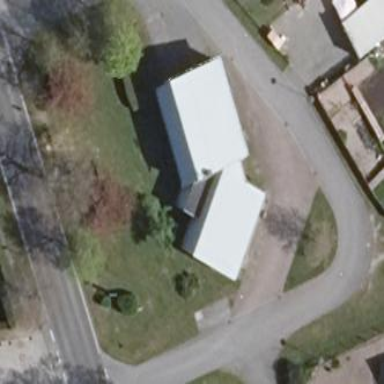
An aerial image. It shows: Fire station building.